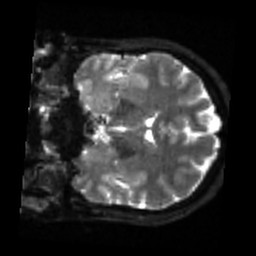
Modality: sbref
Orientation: coronal
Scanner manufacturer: siemens
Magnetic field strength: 3 T
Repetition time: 4 s
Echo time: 0.0594 s